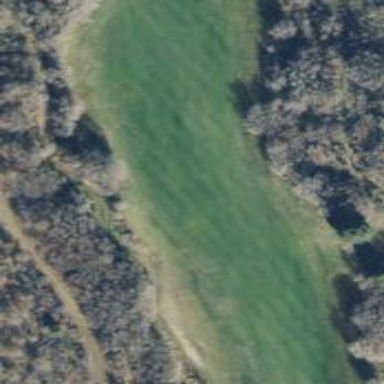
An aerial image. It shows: View of golf hole.